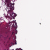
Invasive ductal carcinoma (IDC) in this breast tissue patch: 0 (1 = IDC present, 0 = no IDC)